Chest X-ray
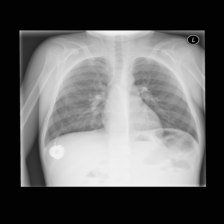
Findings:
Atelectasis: negative
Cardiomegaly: negative
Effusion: negative
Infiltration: negative
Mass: negative
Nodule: negative
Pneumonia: negative
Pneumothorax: negative
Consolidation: negative
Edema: negative
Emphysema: negative
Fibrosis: negative
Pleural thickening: negative
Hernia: negative